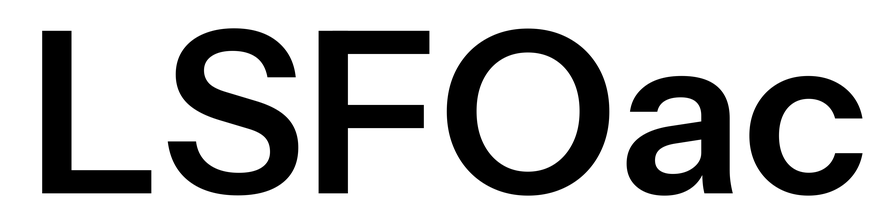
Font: InstrumentSans_SemiBold